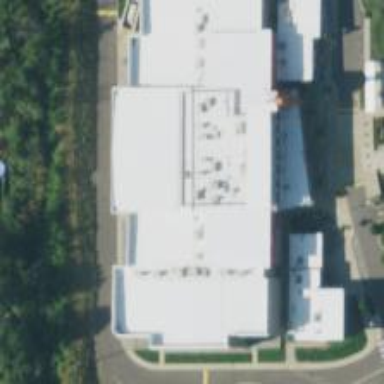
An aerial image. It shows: Part of building.